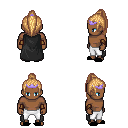
a pixel art fantasy rpg character, male body template, human, dark skin, black cape, white pants, light blonde long topknot hairstyle, purple tiara, cloth bracers, black slippers, four views (front, back, left, right), 2x2 character sprite sheet, small pixel art, hard edges, no anti-aliasing